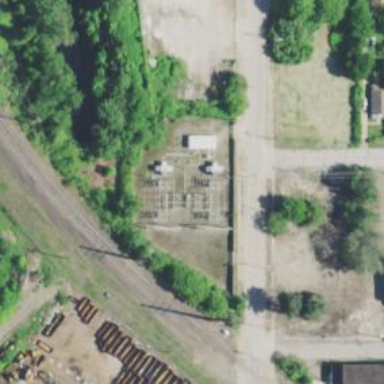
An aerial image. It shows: Power substation.